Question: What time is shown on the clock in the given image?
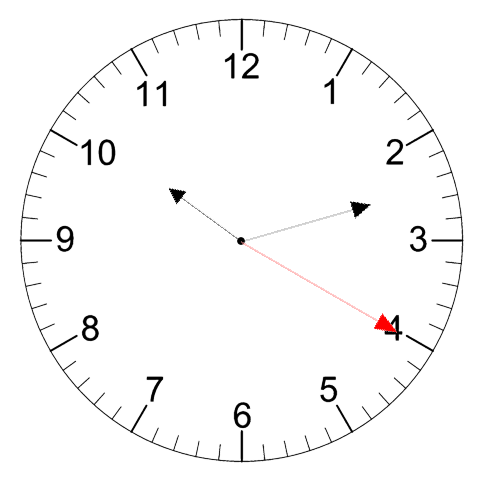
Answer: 10:12:20